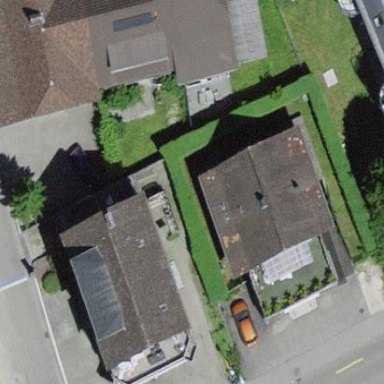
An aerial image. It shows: Gabled building.